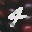
Label: 4